問題: 正方形ABCDの内部に、三角形ABEが正三角形となるような点Eをとります。さらに、正方形ABCDの外接円をΩ、Dを通り直線AEに垂直な直線とΩの交点のうち、DでないほうをFとします。線分DFの長さが12のとき、五角形ABCEDの面積はいくつですか。
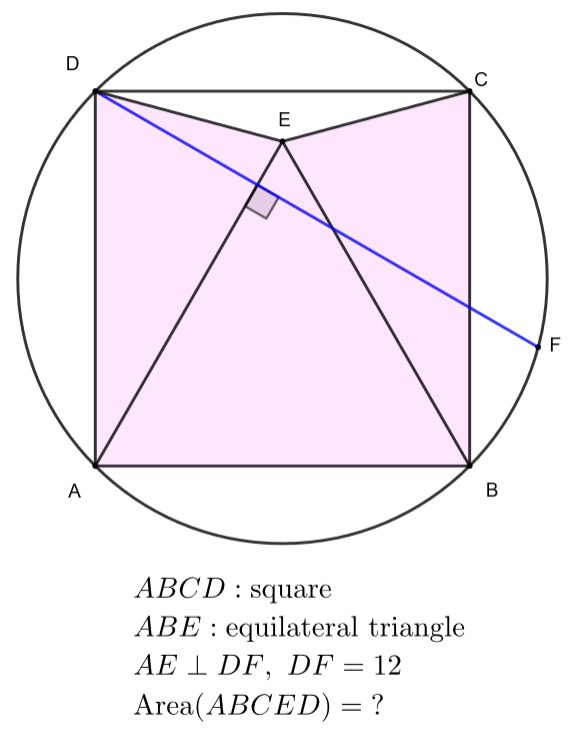
解答: 線分AEを一辺とする正方形AEGHを考え、その対角線の交点をPとする。ただし、三角形ABEは正方形AEGHの外側にあるものとする。さらに、線分GHを一辺とする正三角形GIHを考える。三角形AEDと三角形AEPに注目すると、これらは面積が等しく（面積はAE^2/4である）、底辺が共通であるから直線DPと直線AEは平行である。また∠CEP=180°であるから3点C、E、Pは同一直線上にあり、∠CPA+∠ABC=180°であることより、PはΩ上の点である。これより∠DPB=90°であり、四角形PBFDは長方形であるからBP=DF=12である。ここで、三角形BCEと三角形APHの面積も等しいから、五角形ABCEDの面積は四角形ABCHの面積に等しく、これは六角形ABEGIHの面積の半分である。六角形ABEGIHの面積はPB^2で与えられる（これは有名問題である）ので、解答は12^2/2=72となる。
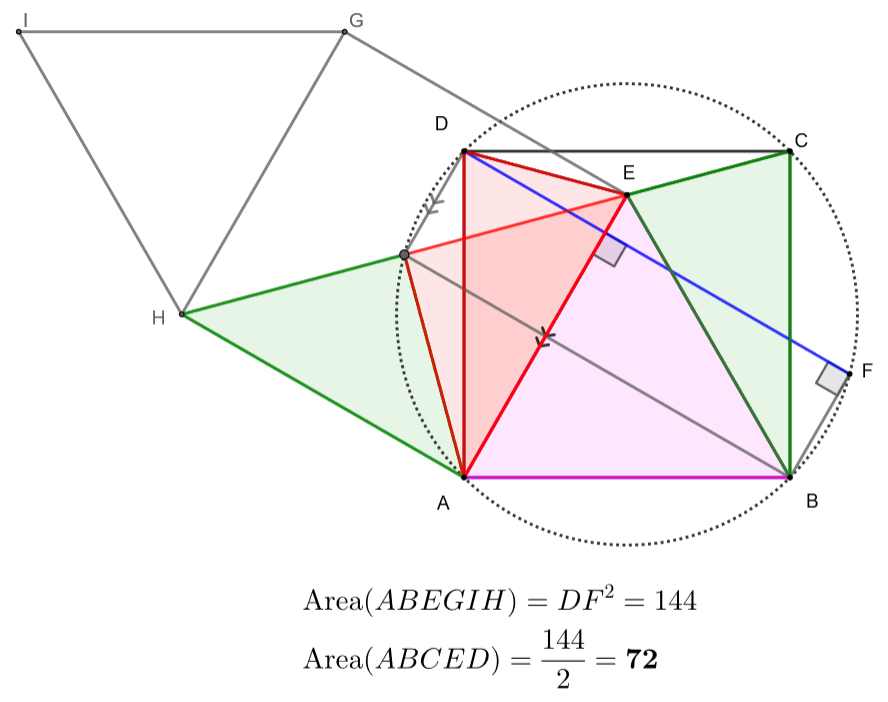
答え: 72
タグ: 等積変形、有名問題